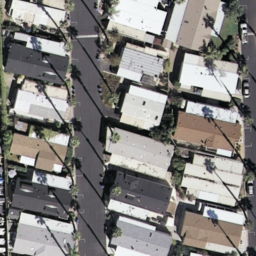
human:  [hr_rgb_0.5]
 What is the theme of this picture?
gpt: mobile home park

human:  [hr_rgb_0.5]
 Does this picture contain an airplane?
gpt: no

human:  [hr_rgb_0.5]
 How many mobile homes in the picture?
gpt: seventeen

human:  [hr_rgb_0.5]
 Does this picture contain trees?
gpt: yes

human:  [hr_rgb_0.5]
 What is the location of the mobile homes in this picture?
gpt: left, center and right